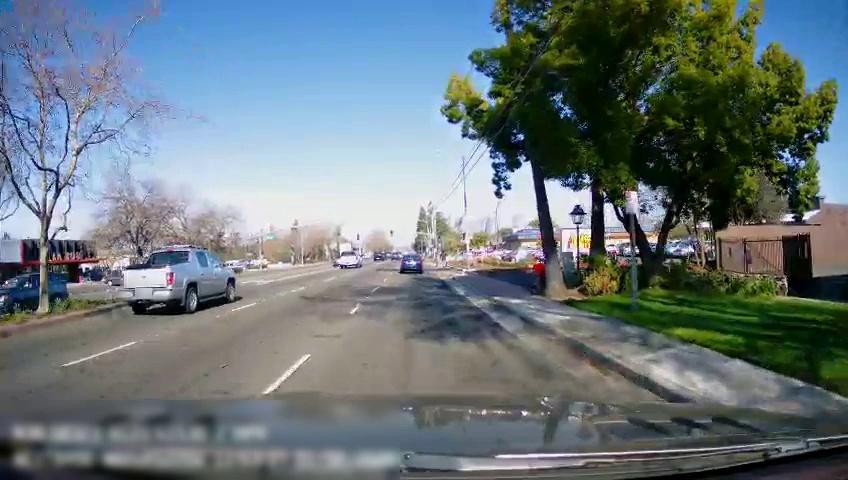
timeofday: Day
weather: Sunny
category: Drivable Space
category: Drivable Space
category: Vehicles | Truck
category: Vehicles | Car
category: Vehicles | Truck
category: Pedestrians
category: Vehicles | Car
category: Vehicles | SUV
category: Lanes | Alternate Lane
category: Lanes | Current Lane